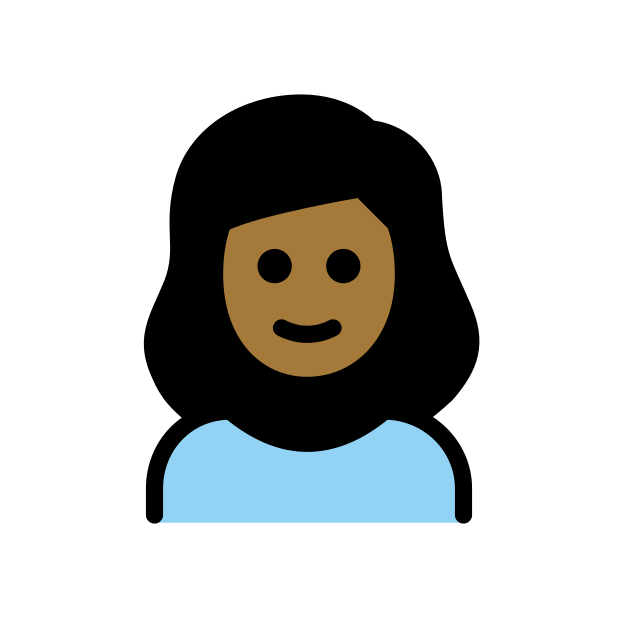
girl: medium-dark skin tone